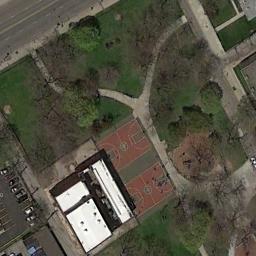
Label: basketball_court